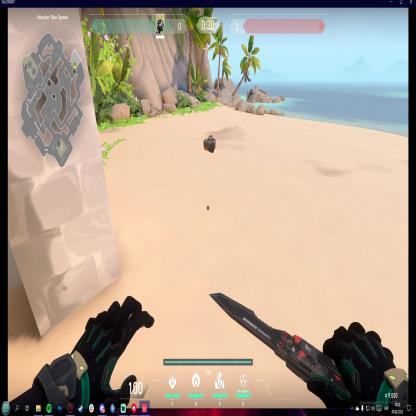
Label: dropped spike